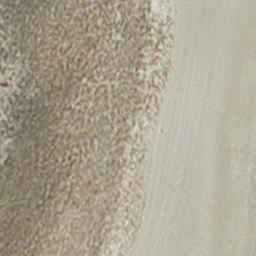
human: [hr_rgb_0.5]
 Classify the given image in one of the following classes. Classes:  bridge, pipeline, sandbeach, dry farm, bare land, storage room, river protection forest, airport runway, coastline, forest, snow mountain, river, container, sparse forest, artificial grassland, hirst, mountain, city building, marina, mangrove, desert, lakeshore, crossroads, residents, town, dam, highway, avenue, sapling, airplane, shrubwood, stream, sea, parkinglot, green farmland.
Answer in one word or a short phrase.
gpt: sandbeach